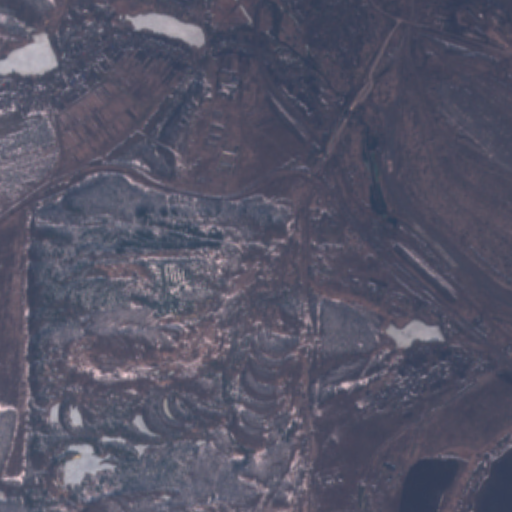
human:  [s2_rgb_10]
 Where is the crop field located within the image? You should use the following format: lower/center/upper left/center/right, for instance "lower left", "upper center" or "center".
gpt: The crop field is located in the lower right of the image.
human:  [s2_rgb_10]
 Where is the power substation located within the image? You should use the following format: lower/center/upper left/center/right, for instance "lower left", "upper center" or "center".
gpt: The power substation is located in the center right of the image.
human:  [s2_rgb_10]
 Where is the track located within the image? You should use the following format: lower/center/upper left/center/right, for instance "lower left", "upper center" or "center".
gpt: There is no track in the image.